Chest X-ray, AP view. Patient: 55 years old, sex M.
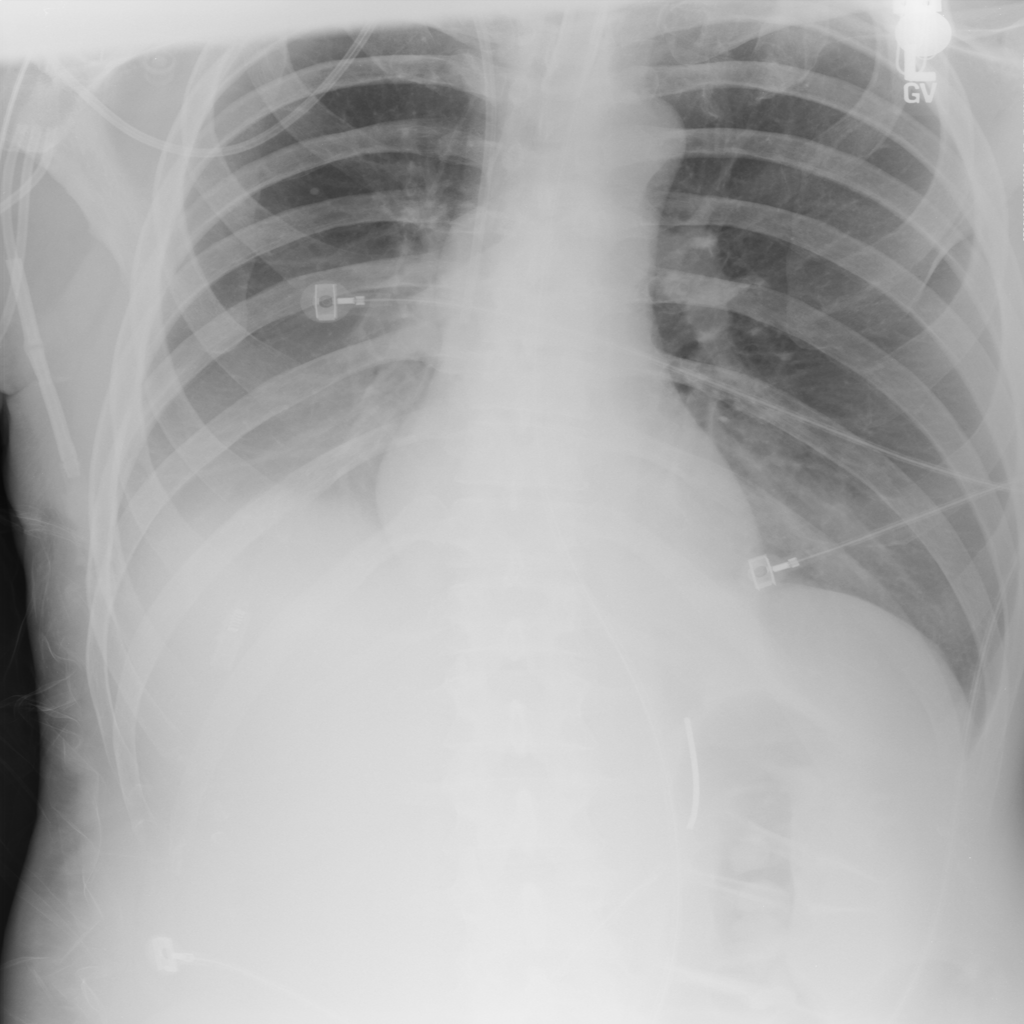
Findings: No Finding